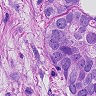
Metastatic tissue present: yes